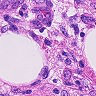
Metastatic tissue present: yes